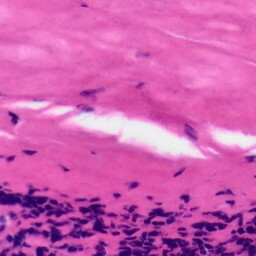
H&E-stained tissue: Tonsil